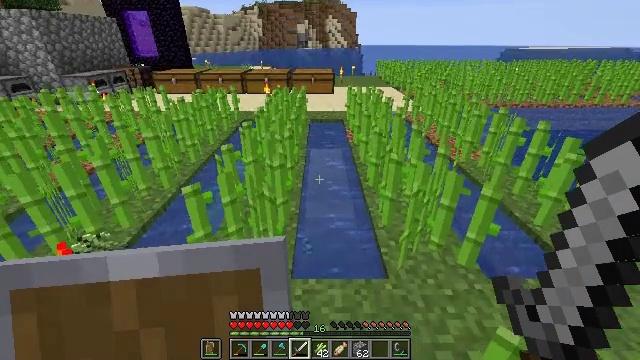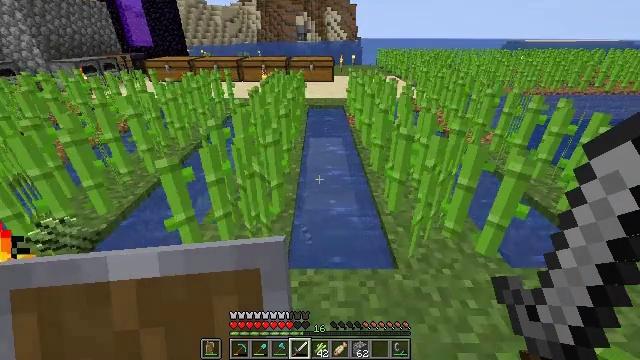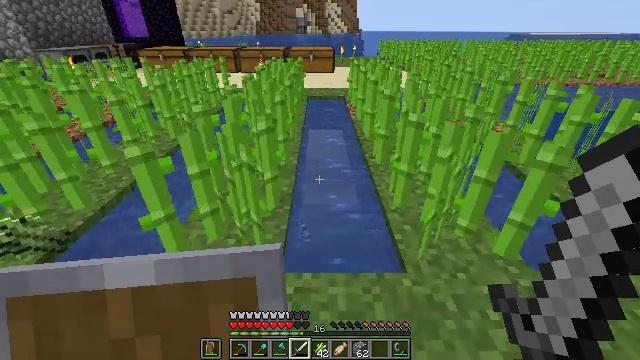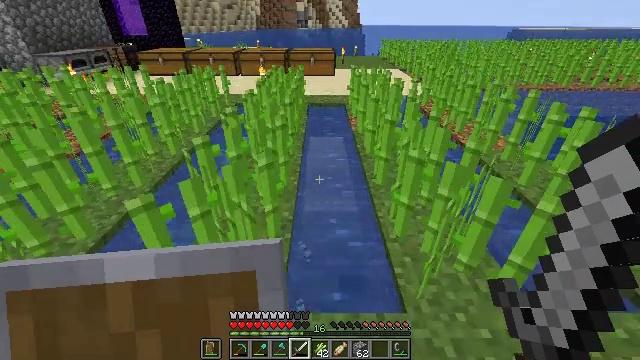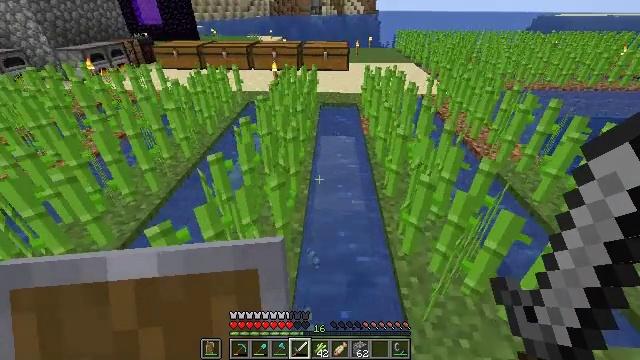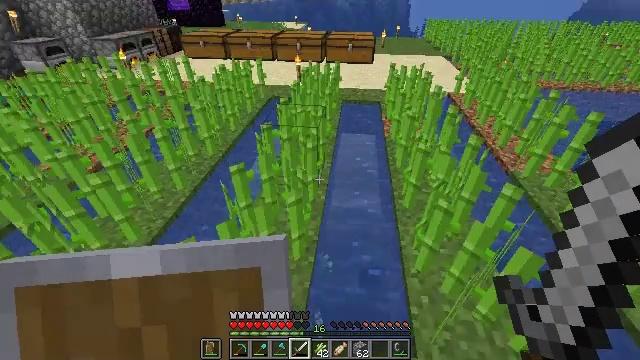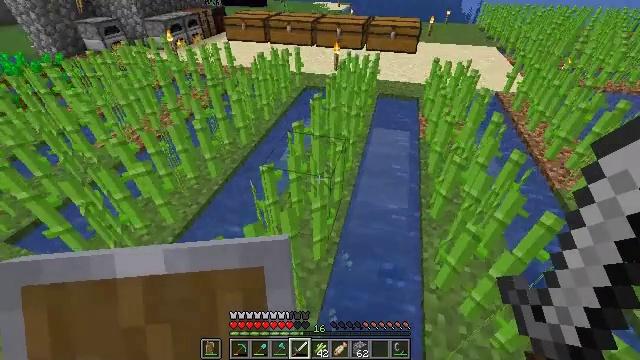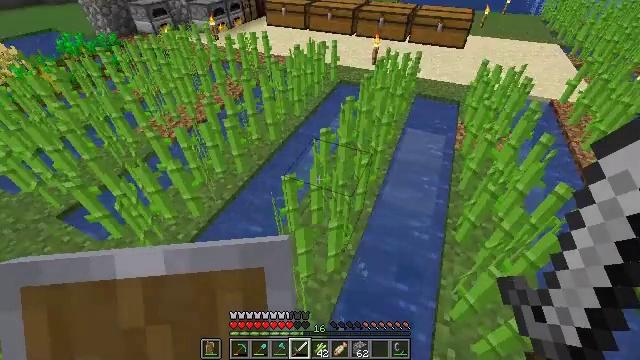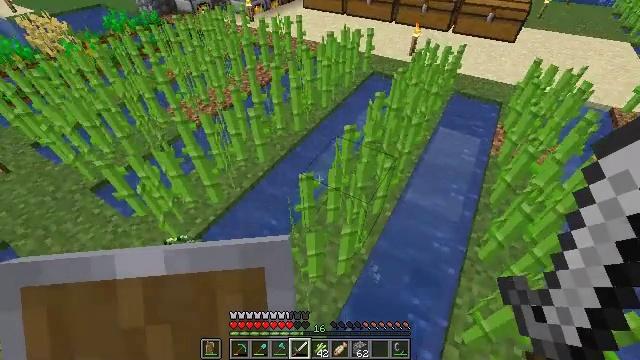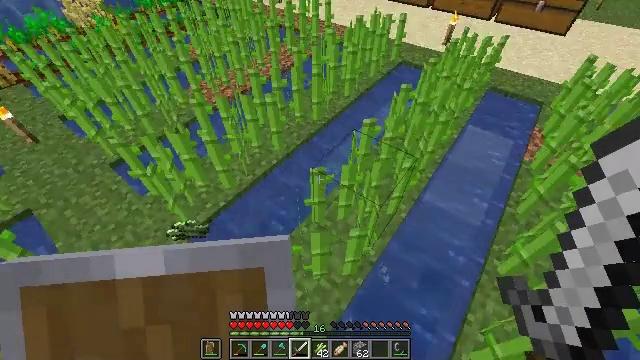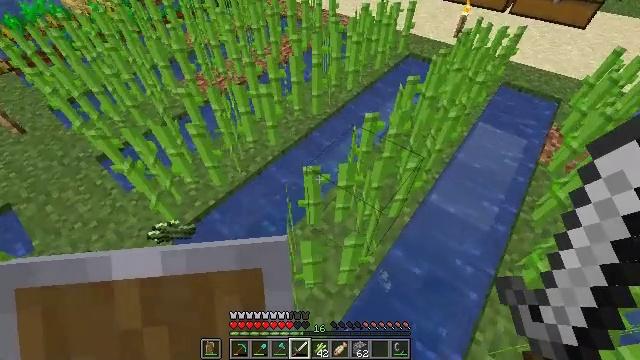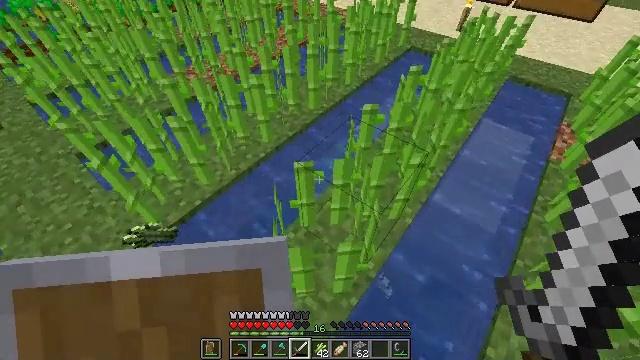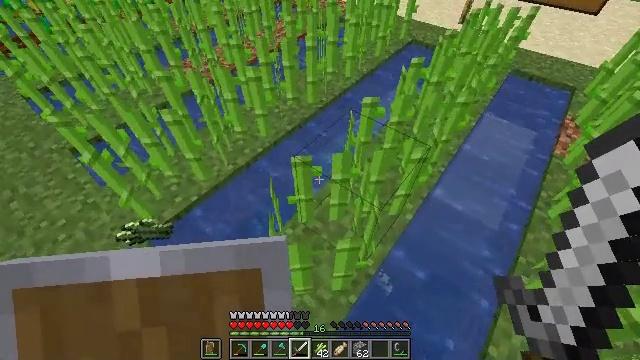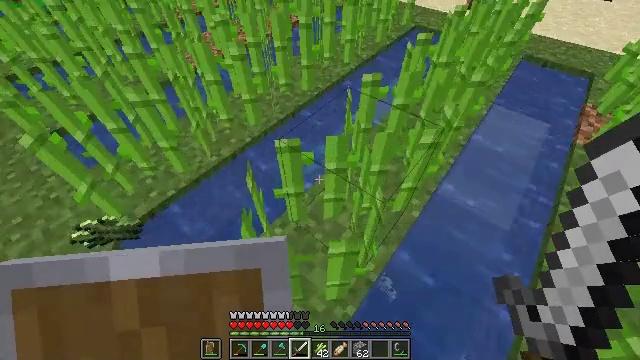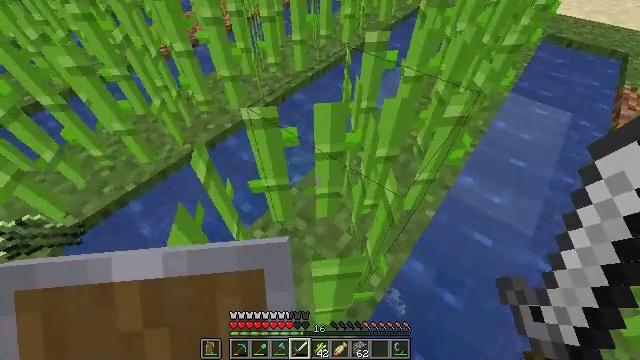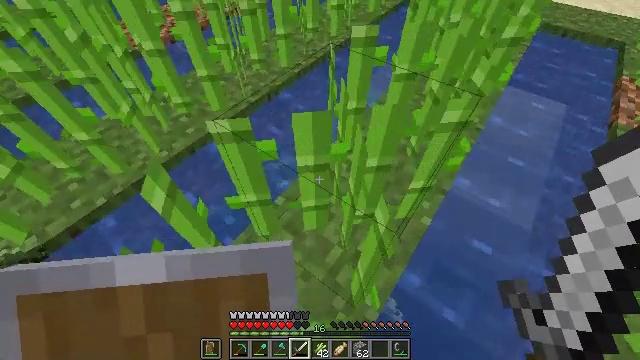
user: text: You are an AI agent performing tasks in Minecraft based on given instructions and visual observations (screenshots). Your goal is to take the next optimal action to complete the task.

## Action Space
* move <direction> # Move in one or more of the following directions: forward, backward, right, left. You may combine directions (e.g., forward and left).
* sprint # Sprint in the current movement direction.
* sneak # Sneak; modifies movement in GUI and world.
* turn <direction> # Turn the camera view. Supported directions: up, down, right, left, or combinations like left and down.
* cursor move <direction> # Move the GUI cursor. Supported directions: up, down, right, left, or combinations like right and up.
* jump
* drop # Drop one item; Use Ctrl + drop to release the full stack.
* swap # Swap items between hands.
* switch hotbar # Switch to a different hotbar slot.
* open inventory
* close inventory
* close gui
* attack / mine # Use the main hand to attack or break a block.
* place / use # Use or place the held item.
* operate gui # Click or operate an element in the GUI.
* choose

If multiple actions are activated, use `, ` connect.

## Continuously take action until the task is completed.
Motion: motion action
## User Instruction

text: Mine the kelp to collect it for resources.
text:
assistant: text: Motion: move forward, turn down, jump
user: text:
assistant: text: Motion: move forward, turn down, jump
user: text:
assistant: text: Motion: move forward, turn down, jump
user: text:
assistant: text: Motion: move forward, turn left and down, jump
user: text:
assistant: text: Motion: move forward, turn left and down, jump
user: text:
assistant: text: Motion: move forward, turn left and down, jump
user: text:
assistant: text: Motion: move forward, turn left and down, jump
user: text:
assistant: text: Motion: move forward, turn left and down, jump
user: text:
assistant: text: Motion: move forward, turn left and down, jump
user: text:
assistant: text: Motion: move forward, turn left, jump
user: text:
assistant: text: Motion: move forward, jump
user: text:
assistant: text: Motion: move forward
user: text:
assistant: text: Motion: move forward
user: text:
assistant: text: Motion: move forward
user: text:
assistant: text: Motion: move forward and move right, turn right and down
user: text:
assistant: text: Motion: move forward and move right, turn right and down
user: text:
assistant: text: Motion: move forward and move right, turn right and down
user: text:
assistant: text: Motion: move forward and move right, turn right
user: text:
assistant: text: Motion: move forward and move right
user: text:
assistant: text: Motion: move forward and move right
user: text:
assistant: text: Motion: move forward and move right
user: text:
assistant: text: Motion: move forward and move right
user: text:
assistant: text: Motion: move forward and move right
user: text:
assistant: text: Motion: no_op
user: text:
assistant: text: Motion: turn left
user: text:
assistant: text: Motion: turn left
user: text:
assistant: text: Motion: turn left and up
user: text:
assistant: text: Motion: move left, turn left and up
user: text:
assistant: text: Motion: move left, turn left
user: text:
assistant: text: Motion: move left, turn left